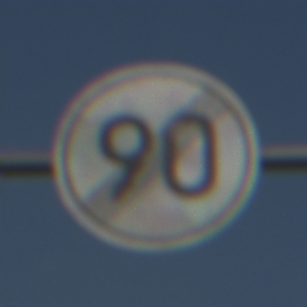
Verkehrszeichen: EndeGeschwindigkeit90
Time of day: MorningAfternoon
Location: Outdoor (Suburban)
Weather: PartlyCloudy
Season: NotSpecified
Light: Natural